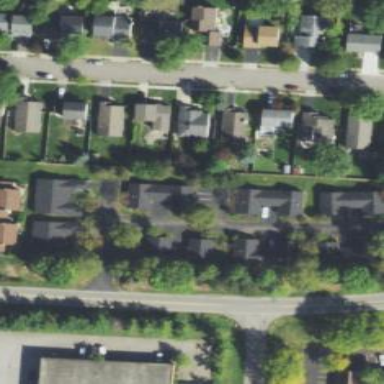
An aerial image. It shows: Residential area situated within city block.